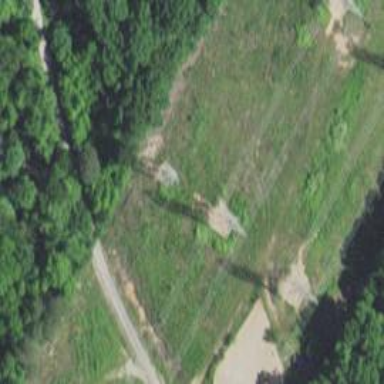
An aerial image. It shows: Power tower.